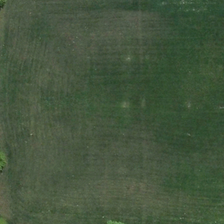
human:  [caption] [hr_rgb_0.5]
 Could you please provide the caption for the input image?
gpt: there are some trees growing around the meadow .

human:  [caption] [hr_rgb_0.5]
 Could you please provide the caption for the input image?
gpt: here we can see a green meadow with four trees stands on its edge .

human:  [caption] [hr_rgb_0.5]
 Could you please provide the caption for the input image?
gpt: some trees are around the striated meadow .

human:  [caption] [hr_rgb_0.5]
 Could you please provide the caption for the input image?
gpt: there are some trees growing around the meadow .

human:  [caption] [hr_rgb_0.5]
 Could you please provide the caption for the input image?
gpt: several green trees are near a piece of green meadow .